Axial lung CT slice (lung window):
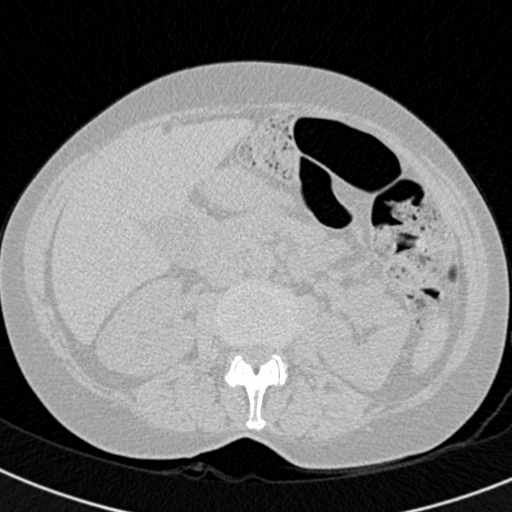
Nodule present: no